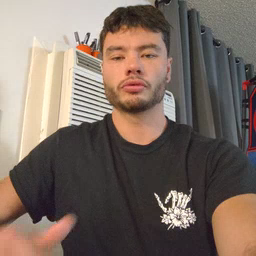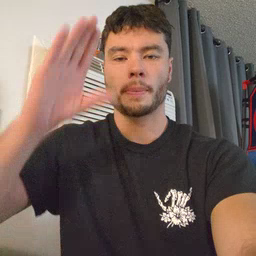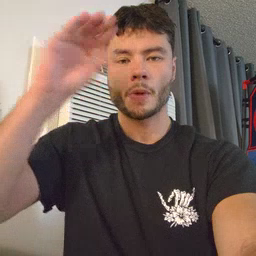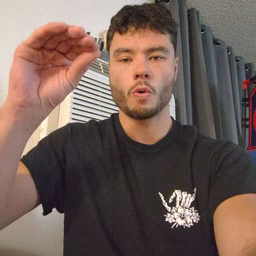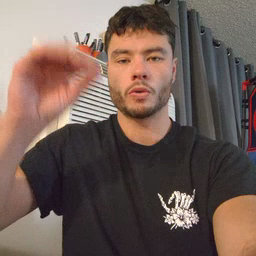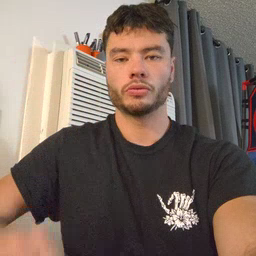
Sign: boy